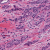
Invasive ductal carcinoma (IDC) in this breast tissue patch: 1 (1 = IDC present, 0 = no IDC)